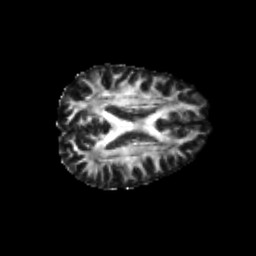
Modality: FA
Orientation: axial
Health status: healthy
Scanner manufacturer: philips
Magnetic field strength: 3 T
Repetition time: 6.964 s
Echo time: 0.092 s